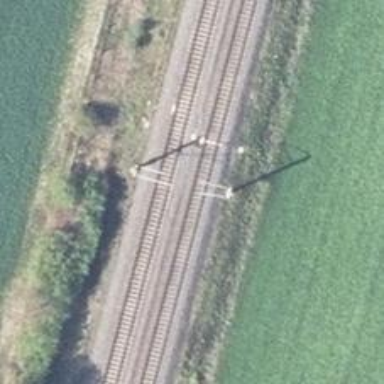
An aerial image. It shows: Milestone along the railway with catenary mast.